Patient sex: F
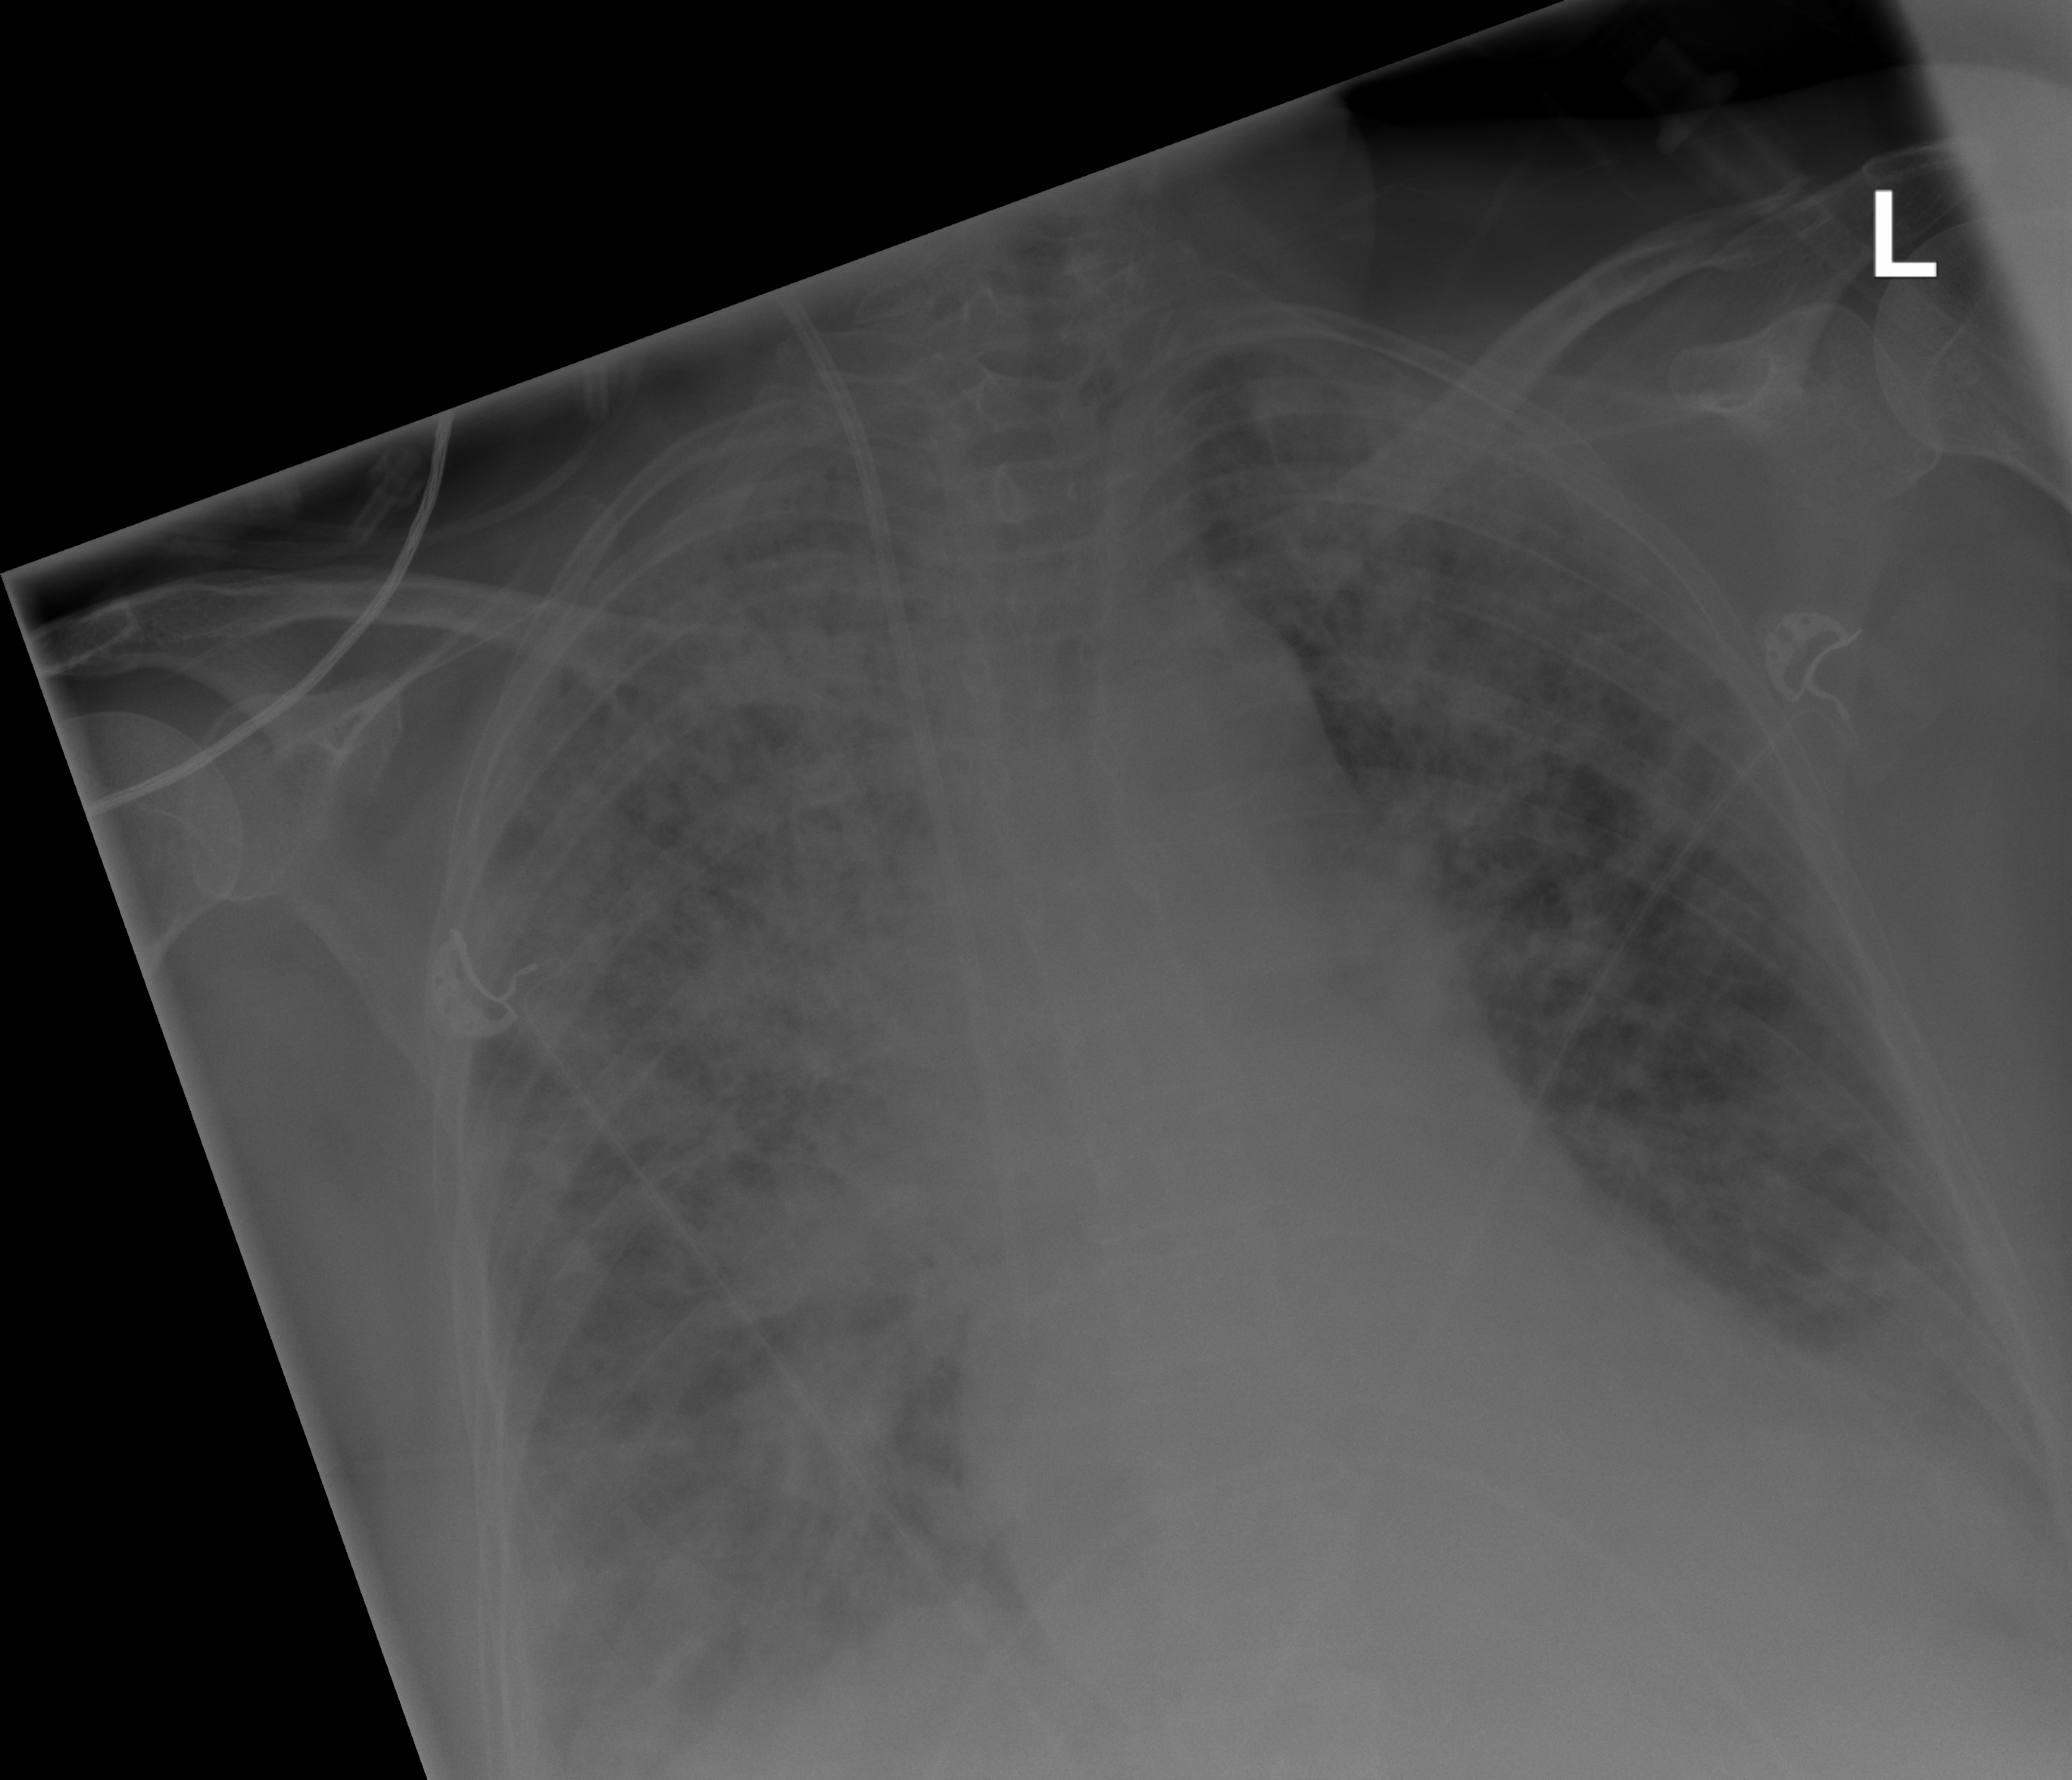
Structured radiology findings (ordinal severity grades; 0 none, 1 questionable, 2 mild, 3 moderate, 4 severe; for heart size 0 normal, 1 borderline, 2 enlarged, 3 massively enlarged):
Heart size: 2
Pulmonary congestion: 2
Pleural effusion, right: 2
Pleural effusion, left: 0
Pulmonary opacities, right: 3
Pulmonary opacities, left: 3
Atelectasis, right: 2
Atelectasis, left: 2